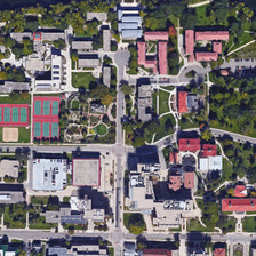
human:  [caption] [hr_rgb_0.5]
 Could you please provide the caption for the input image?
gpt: There are many roads around the school.

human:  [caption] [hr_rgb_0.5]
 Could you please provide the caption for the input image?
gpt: There are several roads around the school.

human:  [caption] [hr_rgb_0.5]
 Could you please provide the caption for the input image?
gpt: There are several playgrounds in the school.

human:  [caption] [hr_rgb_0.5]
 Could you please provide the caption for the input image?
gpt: There are many playgrounds in the school.

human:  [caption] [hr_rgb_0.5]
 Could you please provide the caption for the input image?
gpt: There are several playing fields in the school.